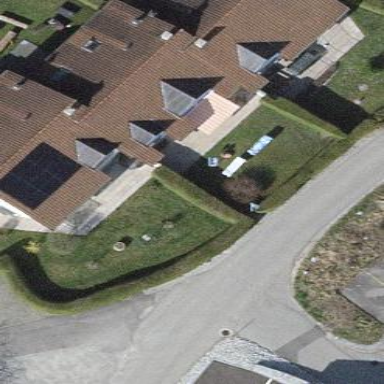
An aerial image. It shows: Terrace building.